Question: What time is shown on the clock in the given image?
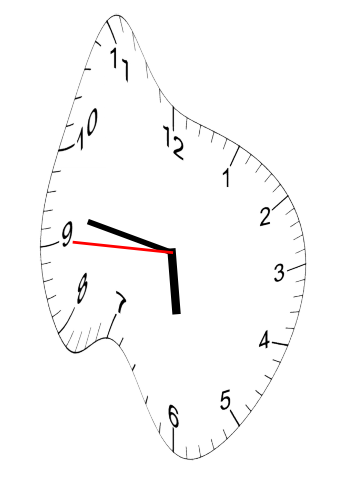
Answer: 05:46:45